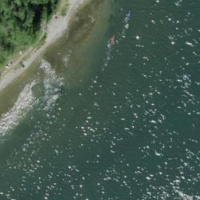
EUNIS habitat code: 15
Species observed at this site:
Motacilla alba